【题型】解答题　【知识点】函数　【难度】easy
如图，两个反比例函数$y=\dfrac{k}{x}$和$y=\dfrac{3}{x}$在第一象限内的图象依次是$C_1$和$C_2$，设点$P$在$C_1$上，$PC\perp x$轴于点$C$，交$C_2$于点$A$，$PD\perp y$轴于点$D$，交$C_2$于点$B$，若四边形$PAOB$的面积为$5$，求$k$的值．

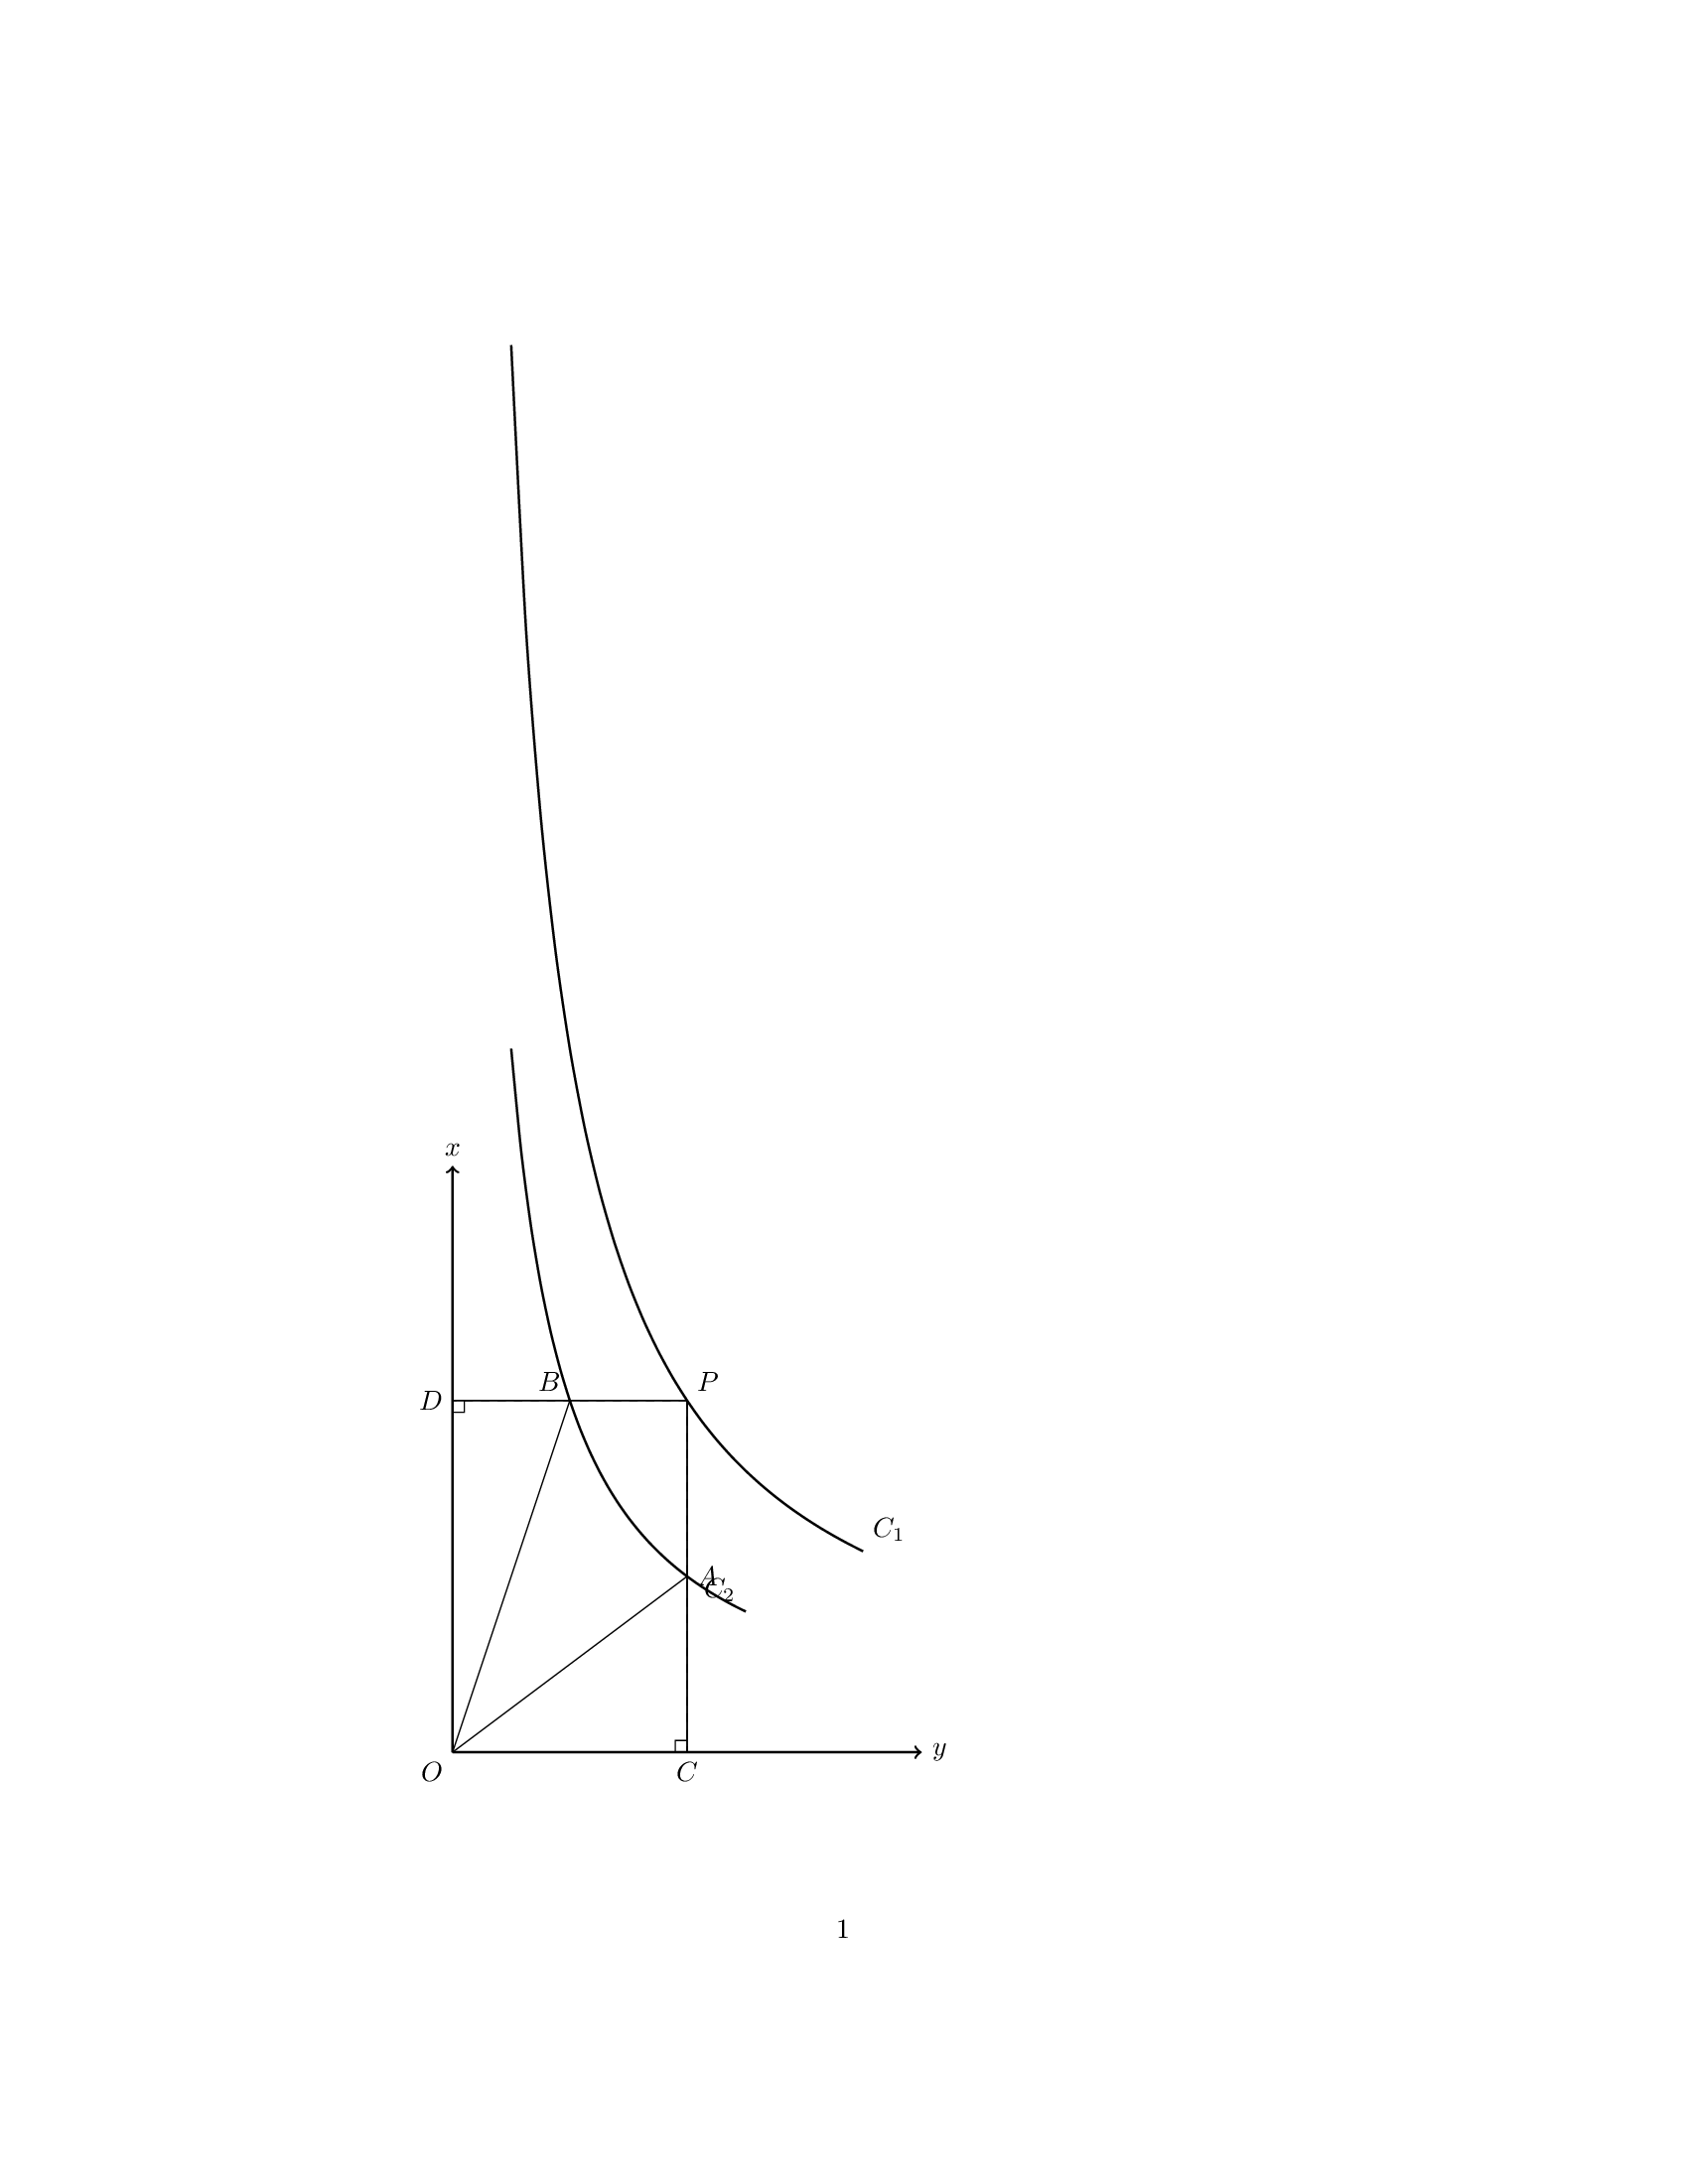
【解答】

\noindent \textbf{【答案】} $8$

\vspace{0.2cm}
\noindent \textbf{【分析】} 本题主要考查了反比例函数$y=\dfrac{k}{x}$中$k$的几何意义，根据反比例函数系数$k$的几何意义得到$S_{\text{矩形}PCOD}=k$，$S_{\triangle AOC}=S_{\triangle BOD}=1.5$，然后利用四边形$PAOB$的面积$=S_{\text{矩形}PCOD}-S_{\triangle AOC}-S_{\triangle BOD}$进行计算，熟练掌握图象上的点与原点所连的线段、坐标轴、向坐标轴作垂线所围成的直角三角形面积$S$的关系即$S=\dfrac{1}{2}|k|$是解决此题的关键．

\vspace{0.2cm}
\noindent \textbf{【详解】} 解：$\because PC\perp x$轴，$PD\perp y$轴，两个函数图象都在第一象限，
$\therefore S_{\text{矩形}PCOD}=k$，$S_{\triangle AOC}=S_{\triangle BOD}=\dfrac{1}{2}\times 3=1.5$，
$\therefore$四边形$PAOB$的面积$=S_{\text{矩形}PCOD}-S_{\triangle AOC}-S_{\triangle BOD}=k-1.5-1.5=5$，
解得$k=8$．